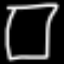
Label: square